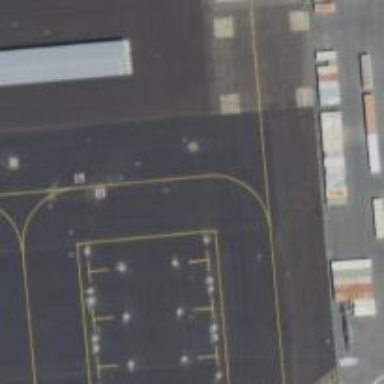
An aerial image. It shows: Image of taxiway at airport.